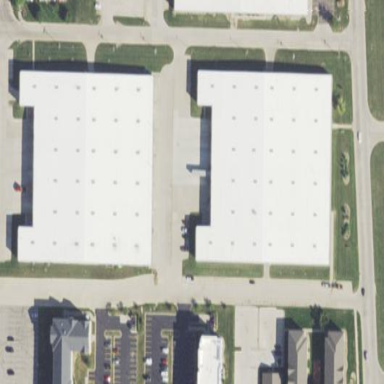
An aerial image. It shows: Commercial building.